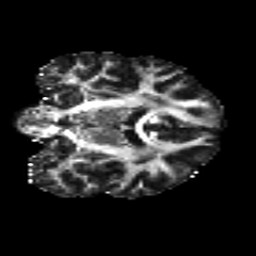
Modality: FA
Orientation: coronal
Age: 20
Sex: male
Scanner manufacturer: siemens
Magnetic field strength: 3 T
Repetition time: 8.8 s
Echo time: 0.085 s